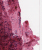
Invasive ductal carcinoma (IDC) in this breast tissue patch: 0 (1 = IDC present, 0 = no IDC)